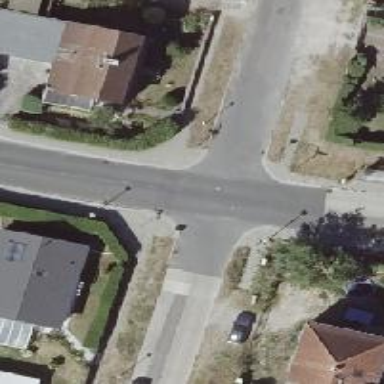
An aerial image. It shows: Road with "give way" sign.